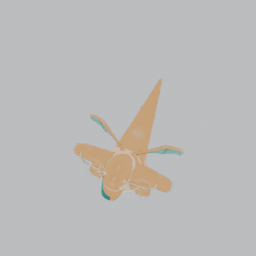
Label: animals